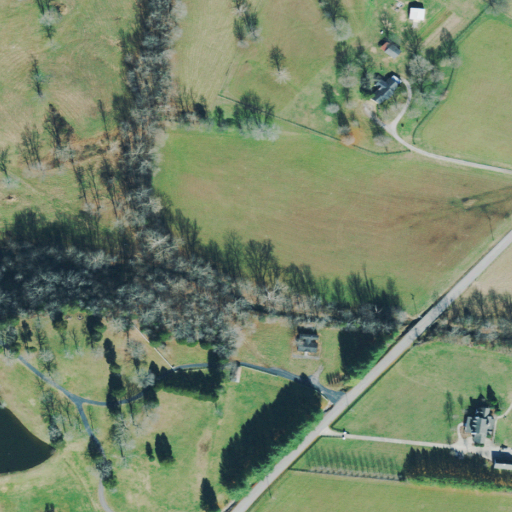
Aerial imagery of valley in Tennessee named Tally Hollow containing pasture, deciduous forest, open development, mixed forest, and low intensity development